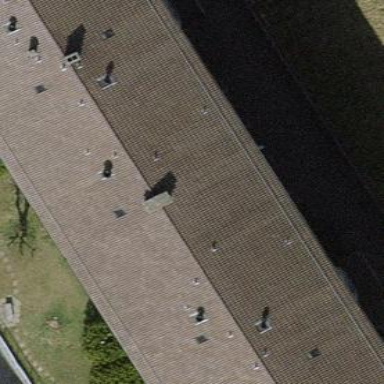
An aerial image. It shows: Apartment building with hipped roof.